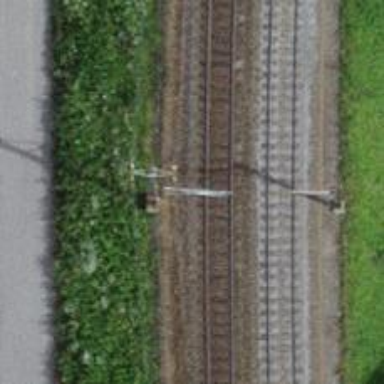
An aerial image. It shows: Railway with electrified contact lines.